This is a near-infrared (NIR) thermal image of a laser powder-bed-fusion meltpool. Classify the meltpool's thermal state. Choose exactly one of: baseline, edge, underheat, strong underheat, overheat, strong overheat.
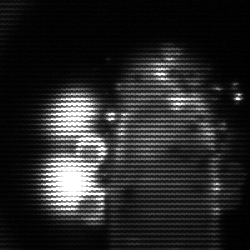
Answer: strong underheat